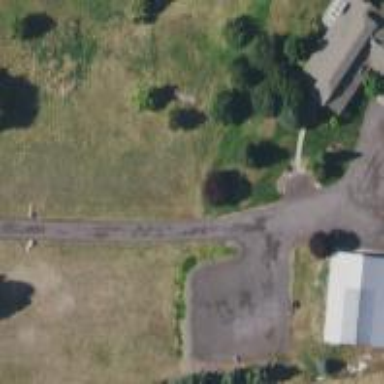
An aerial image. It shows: Driveway.